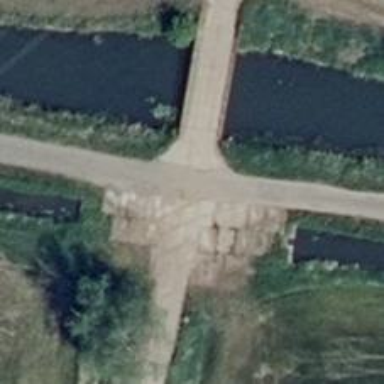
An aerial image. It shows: Track road with concrete bridge made of plates. The track's surface is grade1.